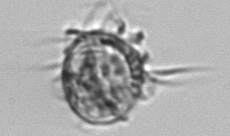
Label: Leegaardiella_ovalis